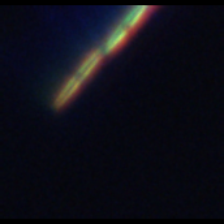
Taxon: Psuedo-nitzschia
Group: Diatoms